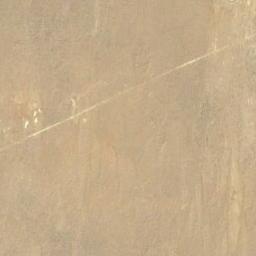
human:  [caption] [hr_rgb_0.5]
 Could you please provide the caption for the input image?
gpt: The desert is full of yellow sand .

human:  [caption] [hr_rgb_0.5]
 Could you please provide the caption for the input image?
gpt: The desert has yellow sand and flat terrain .

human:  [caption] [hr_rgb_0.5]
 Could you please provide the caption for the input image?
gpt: There are many lines in the desert .

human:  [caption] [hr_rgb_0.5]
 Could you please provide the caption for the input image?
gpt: It is a large piece of flat yellow desert .

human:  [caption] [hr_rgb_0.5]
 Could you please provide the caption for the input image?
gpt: A yellow desert covered with sand .